Question: ## New Code
'''
package test;
import javax.swing.*;
import java.awt.*;
public class TestWindow extends JFrame{
//------------------------------------------------------------------------------
public static void main(String[] args) {
new TestWindow();
}
//------------------------------------------------------------------------------
public TestWindow(){
setSize(300,300);
this.setUndecorated(true);
add(new Background());
setVisible(true);
}
//------------------------------------------------------------------------------
private class Background extends JPanel{
public Background(){
add(b);
repaint();
}
//------------------------------------------------------------------------------
Bubble b = new Bubble();
@Override
public void paintComponent(Graphics g){
super.paintComponent(g);
Color c = Color.cyan;
g.setColor(c);
g.fillRect(0, 0,getWidth(), getHeight());
}
//------------------------------------------------------------------------------
private class Bubble extends JPanel{
@Override
public void paintComponent(Graphics g){
super.paintComponent(g);
g.setColor(Color.green);
g.drawOval(0, 0, Background.this.getWidth(), Background.this.getHeight());
}
}
//------------------------------------------------------------------------------
}
}
'''
## Output

## Problem
The aim is to draw a cyan window with a green circle on it. Later I will add components to the green circle so it will look like there is a window with a cyan background and a green circle with components in it.
The output however is only the cyan background. No circle.
I tried setting XOR mode to cyan but that did not work either. Am I nesting the classes wrong?
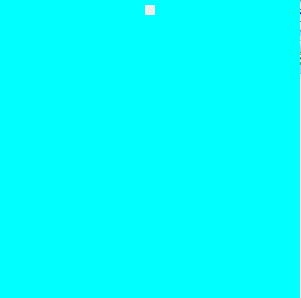
Answer: The major problem is here...
'''
public void paintComponent(Graphics g){
super.paintComponent(g);
Color c = Color.cyan;
g.setColor(c);
g.fillRect(0, 0,getWidth(), getHeight());
add(b);
repaint();
}
'''
Not only are adding components to your container within you paint method, you're also calling repaint, all this is going to conspire against you.
Paint is called by the repaint manager when ever your component needs to be updated, for all sorts of reasons. You should never call any methods that might invalidate it otherwise require the component to repainted, doing so will send you down slippery slope of CPU burn out.
Instead.
1. Add your Bubble component inside the constructor of the Background component
2. Override the getPreferredSize methods of both these components and provide useful hints so the layout managers have some idea of how much space the components might actually like to use
The major problem you are facing (other then the bad painting) is that the components are reporting themselves as requiring no height or width, meaning when the layout managers come to lay them out, they are effectively invisible
I would recommend that you have a look at
- <URL>
For taking advice and making an effort, let me give you a little help...

What I suggest you do is read through the code, go back to the Java Docs and tutorials and try and figure out what is going on ;)
'''
public class CircleControl {
public static void main(String[] args) {
new CircleControl();
}
public CircleControl() {
EventQueue.invokeLater(new Runnable() {
@Override
public void run() {
try {
UIManager.setLookAndFeel(UIManager.getSystemLookAndFeelClassName());
} catch (ClassNotFoundException | InstantiationException | IllegalAccessException | UnsupportedLookAndFeelException ex) {
}
JFrame frame = new JFrame("Testing");
frame.setDefaultCloseOperation(JFrame.EXIT_ON_CLOSE);
frame.setLayout(new BorderLayout());
frame.add(new TestPane());
frame.pack();
frame.setLocationRelativeTo(null);
frame.setVisible(true);
}
});
}
public class TestPane extends JPanel {
public TestPane() {
setLayout(new GridBagLayout());
add(new Bubble());
}
@Override
public Dimension getPreferredSize() {
return new Dimension(200, 300);
}
@Override
protected void paintComponent(Graphics g) {
super.paintComponent(g);
Graphics2D g2d = (Graphics2D) g.create();
Color startColor = brighten(Color.CYAN, 0.75f);
Color endColor = brighten(Color.CYAN, 0.5f);
LinearGradientPaint lgp = new LinearGradientPaint(
new Point(0, 0),
new Point(0, getHeight()),
new float[]{0f, 1f},
new Color[]{startColor, endColor});
g2d.setPaint(lgp);
g2d.fill(new Rectangle(getWidth(), getHeight()));
g2d.dispose();
}
}
public class Bubble extends JPanel {
public Bubble() {
Font font = UIManager.getFont("Label.font");
setFont(font.deriveFont(Font.BOLD, 48));
setForeground(Color.WHITE);
setBackground(darken(Color.CYAN, 0.3f));
setOpaque(false);
}
@Override
public Dimension getPreferredSize() {
return new Dimension(150, 150);
}
@Override
protected void paintComponent(Graphics g) {
super.paintComponent(g);
Graphics2D g2d = (Graphics2D) g.create();
g2d.setRenderingHint(RenderingHints.KEY_ALPHA_INTERPOLATION, RenderingHints.VALUE_ALPHA_INTERPOLATION_QUALITY);
g2d.setRenderingHint(RenderingHints.KEY_ANTIALIASING, RenderingHints.VALUE_ANTIALIAS_ON);
g2d.setRenderingHint(RenderingHints.KEY_COLOR_RENDERING, RenderingHints.VALUE_COLOR_RENDER_QUALITY);
g2d.setRenderingHint(RenderingHints.KEY_DITHERING, RenderingHints.VALUE_DITHER_ENABLE);
g2d.setRenderingHint(RenderingHints.KEY_FRACTIONALMETRICS, RenderingHints.VALUE_FRACTIONALMETRICS_ON);
g2d.setRenderingHint(RenderingHints.KEY_INTERPOLATION, RenderingHints.VALUE_INTERPOLATION_BILINEAR);
g2d.setRenderingHint(RenderingHints.KEY_RENDERING, RenderingHints.VALUE_RENDER_QUALITY);
g2d.setRenderingHint(RenderingHints.KEY_STROKE_CONTROL, RenderingHints.VALUE_STROKE_PURE);
g2d.setRenderingHint(RenderingHints.KEY_TEXT_ANTIALIASING, RenderingHints.VALUE_TEXT_ANTIALIAS_ON);
int x = (getWidth() - 150) / 2;
int y = (getHeight() - 150) / 2;
Color startColor = brighten(getBackground(), 0.05f);
Color endColor = getBackground();
LinearGradientPaint lgp = new LinearGradientPaint(
new Point(x, y),
new Point(x, y + 150),
new float[]{0f, 1f},
new Color[]{startColor, endColor});
g2d.setPaint(lgp);
g2d.fill(new Ellipse2D.Double(x, y, 150, 150));
FontMetrics fm = g2d.getFontMetrics();
x = x + ((150 - fm.stringWidth("22")) / 2);
y = y + ((150 / 2) + fm.getAscent());
g2d.setColor(getForeground());
g2d.drawString("22", x, y);
}
}
public static Color brighten(Color color, double fraction) {
int red = (int) Math.round(Math.min(255, color.getRed() + 255 * fraction));
int green = (int) Math.round(Math.min(255, color.getGreen() + 255 * fraction));
int blue = (int) Math.round(Math.min(255, color.getBlue() + 255 * fraction));
int alpha = color.getAlpha();
return new Color(red, green, blue, alpha);
}
public static Color darken(Color color, double fraction) {
int red = (int) Math.round(Math.max(0, color.getRed() - 255 * fraction));
int green = (int) Math.round(Math.max(0, color.getGreen() - 255 * fraction));
int blue = (int) Math.round(Math.max(0, color.getBlue() - 255 * fraction));
int alpha = color.getAlpha();
return new Color(red, green, blue, alpha);
}
}
'''